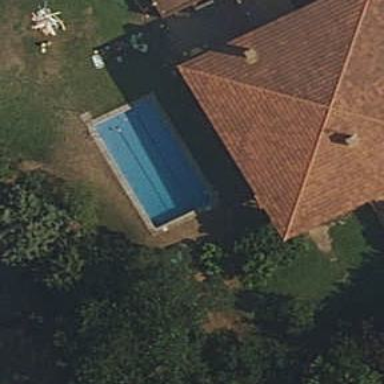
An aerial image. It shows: Swimming pool located in leisure land.